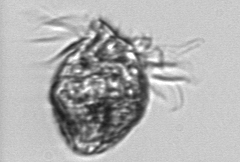
Label: Strombidium_morphotype1